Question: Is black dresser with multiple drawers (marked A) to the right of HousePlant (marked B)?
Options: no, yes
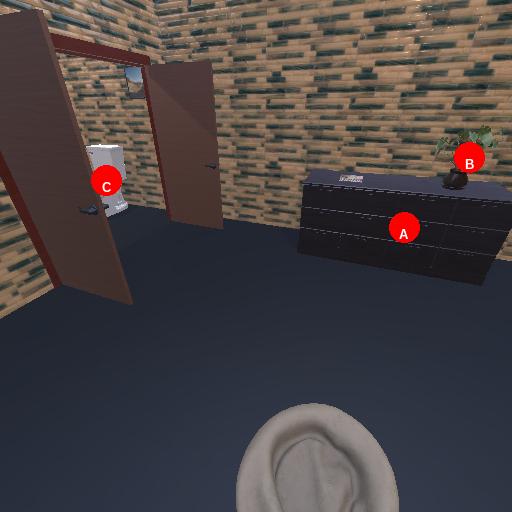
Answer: no